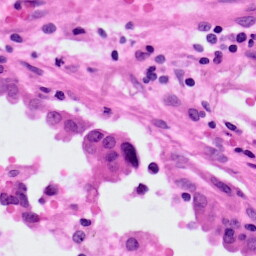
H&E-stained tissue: Lung